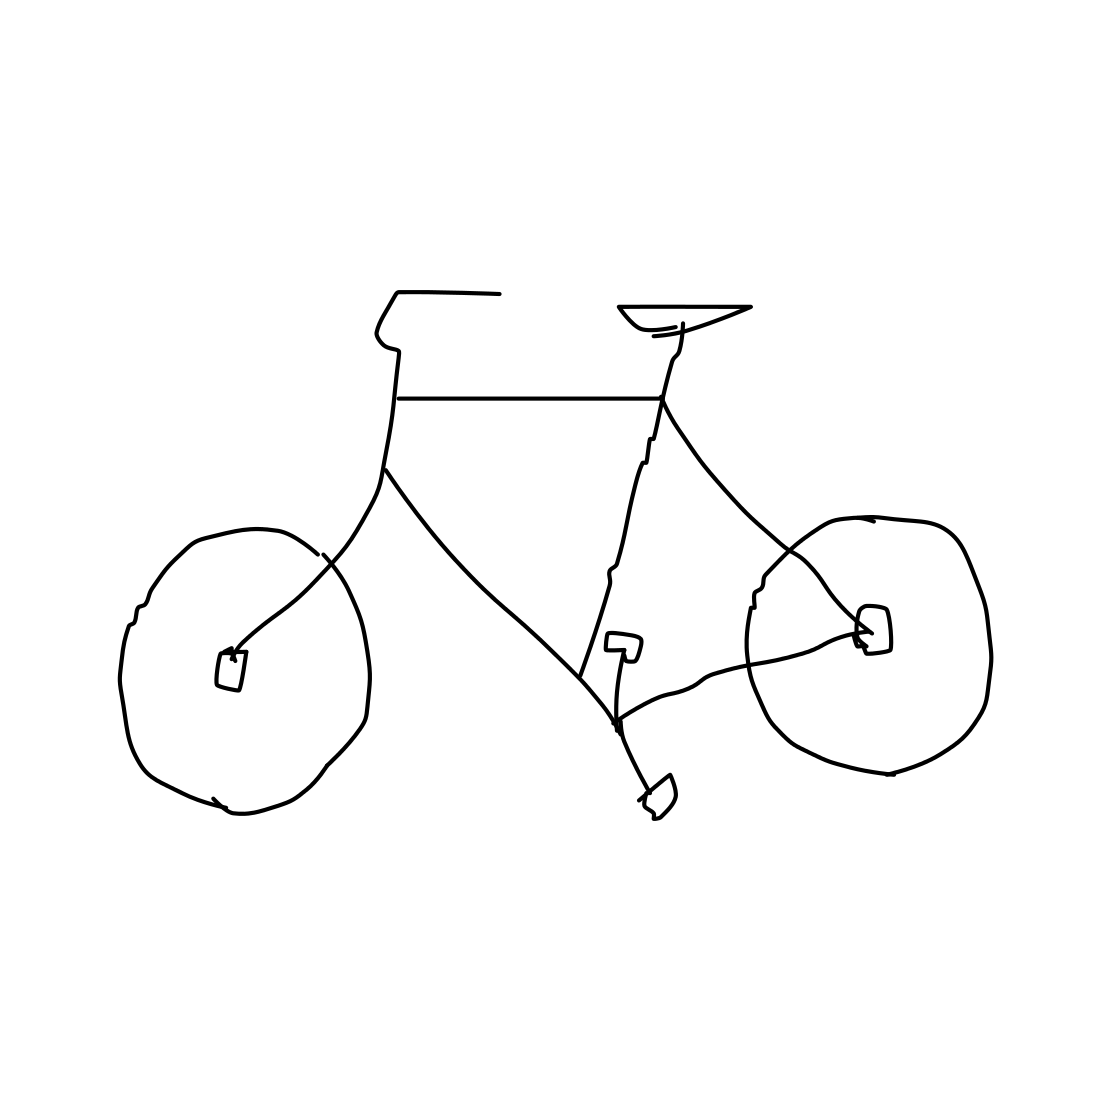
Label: bicycle